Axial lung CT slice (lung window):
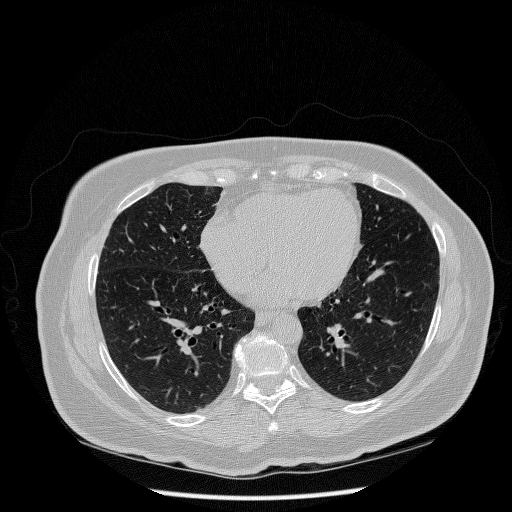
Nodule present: no